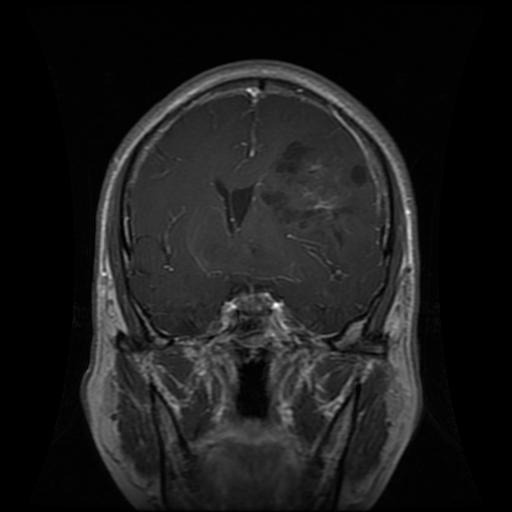
Label: glioma